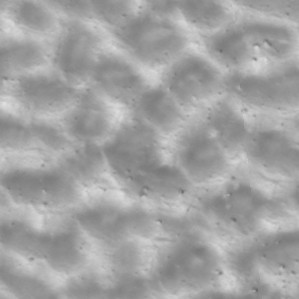
Label: non_frost